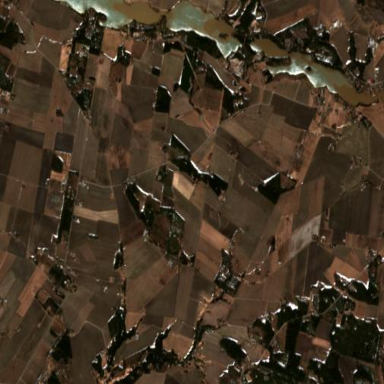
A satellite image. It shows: View of farmland.